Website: home-depot
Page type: newsletter-management
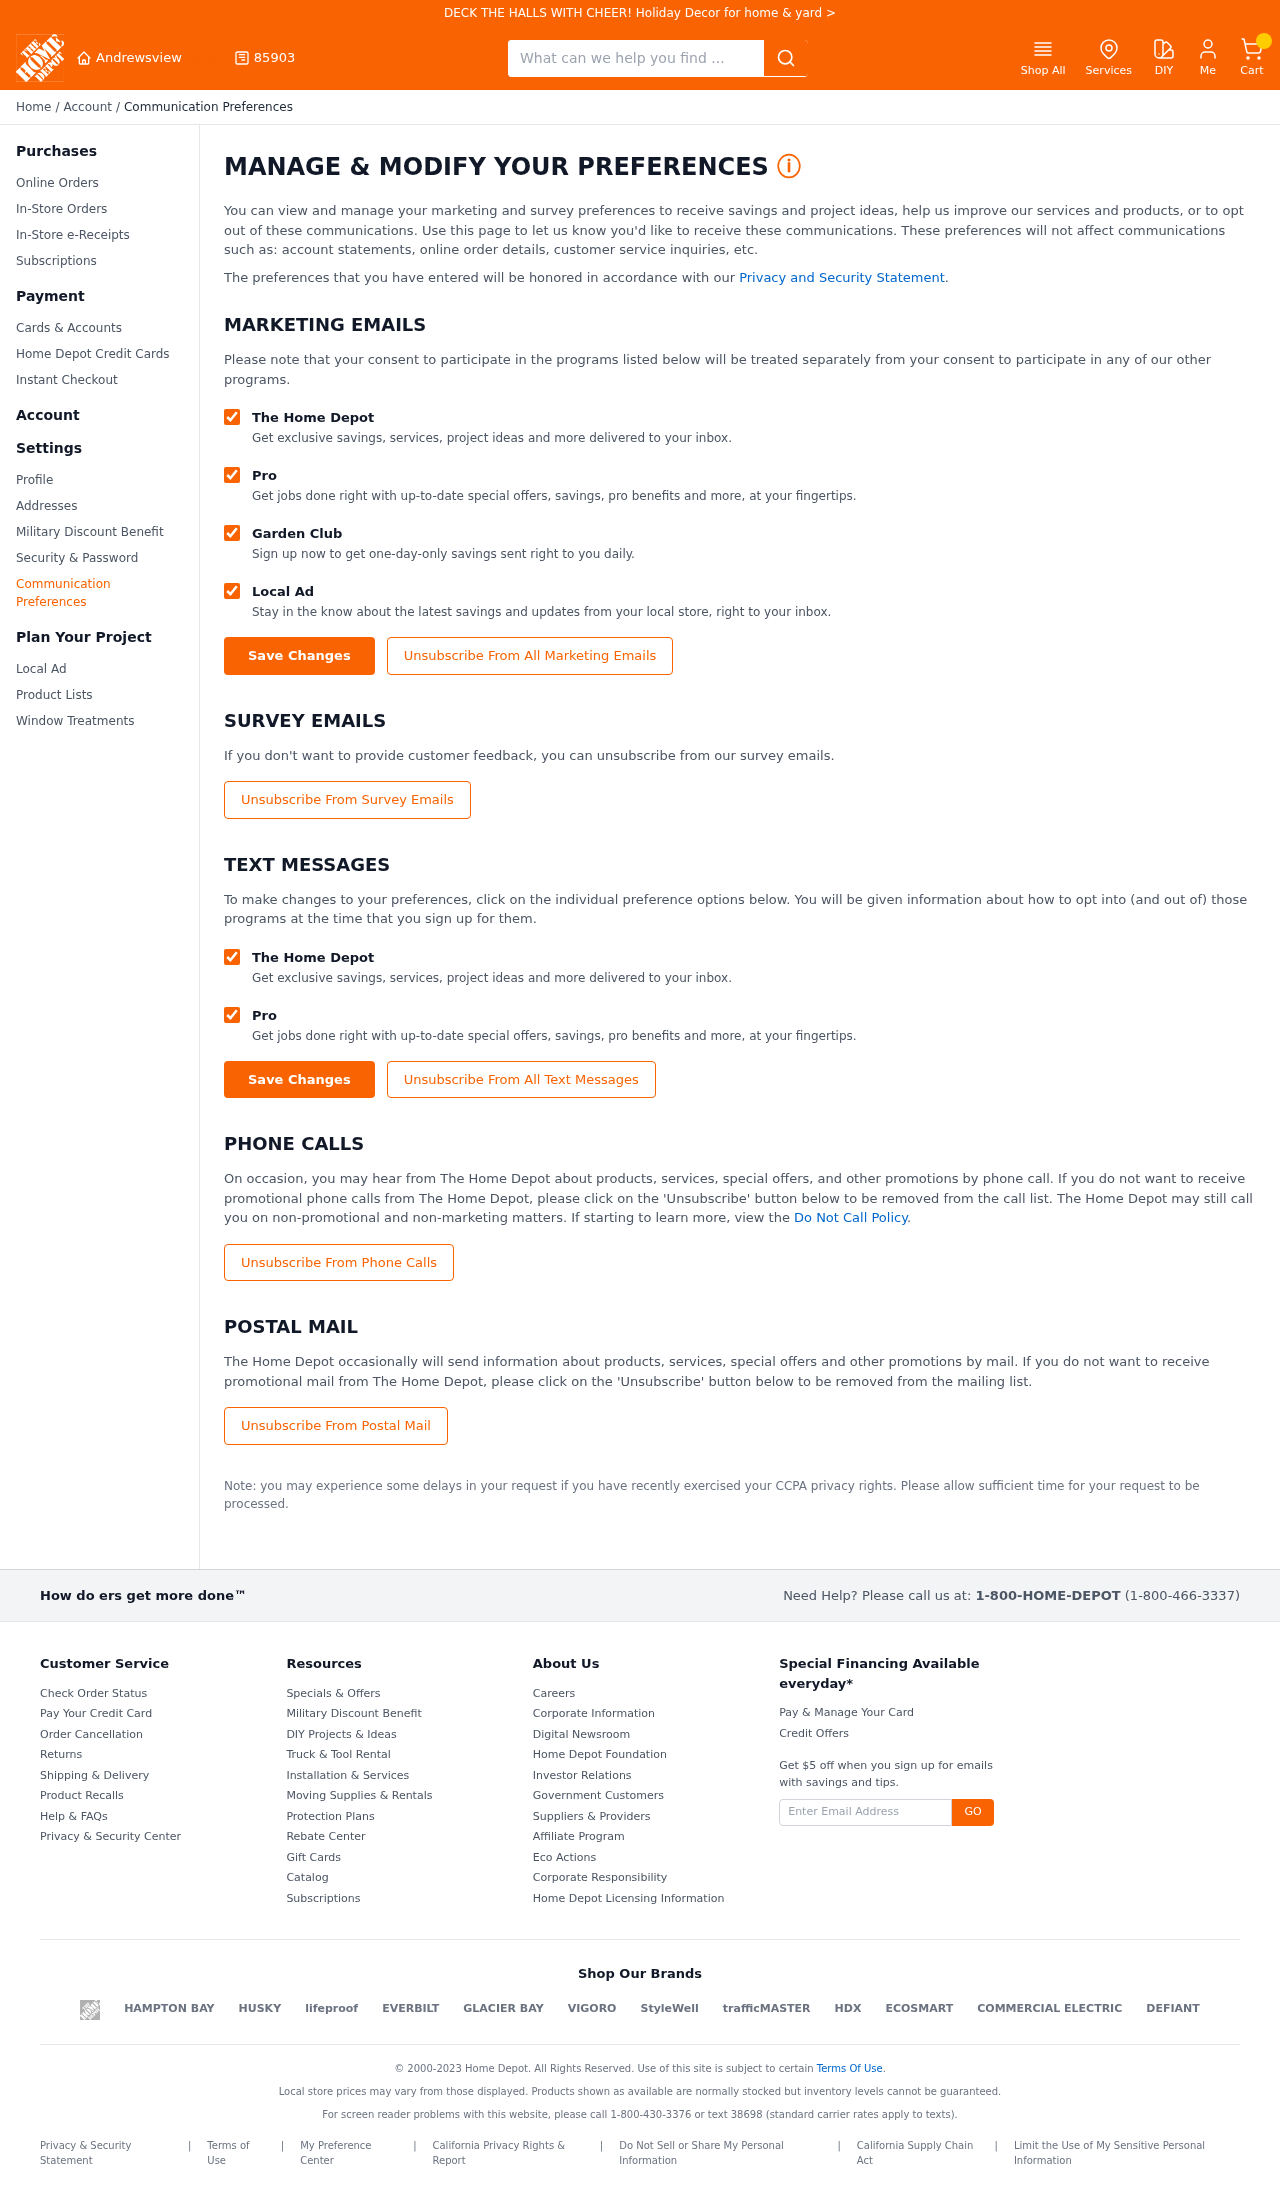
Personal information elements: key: PII_CITY
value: Andrewsview
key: PII_POSTCODE
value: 85903
Search elements: key: HEADER_SEARCH
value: What can we help you find ...